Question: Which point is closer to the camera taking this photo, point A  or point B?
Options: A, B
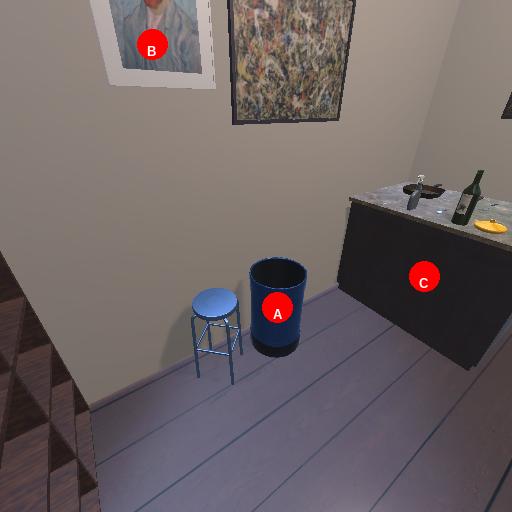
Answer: A